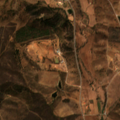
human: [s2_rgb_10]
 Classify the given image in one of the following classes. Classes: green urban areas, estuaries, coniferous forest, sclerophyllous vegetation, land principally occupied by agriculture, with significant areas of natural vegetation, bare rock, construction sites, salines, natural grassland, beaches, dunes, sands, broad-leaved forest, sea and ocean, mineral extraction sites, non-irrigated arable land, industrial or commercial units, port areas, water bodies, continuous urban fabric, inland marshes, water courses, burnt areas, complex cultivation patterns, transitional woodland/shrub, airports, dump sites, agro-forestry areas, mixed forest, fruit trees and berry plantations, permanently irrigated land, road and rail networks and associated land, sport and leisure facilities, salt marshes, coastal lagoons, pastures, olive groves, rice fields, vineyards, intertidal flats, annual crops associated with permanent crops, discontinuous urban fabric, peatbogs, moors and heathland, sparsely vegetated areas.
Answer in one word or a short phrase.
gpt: complex cultivation patterns, land principally occupied by agriculture, with significant areas of natural vegetation, sclerophyllous vegetation, transitional woodland/shrub